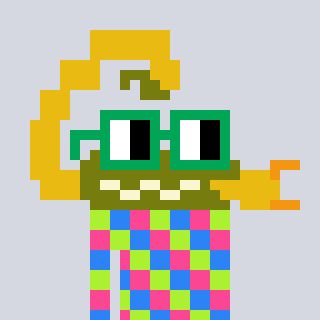
a pixel art character with square green glasses, a scorpion-shaped head and a bluegrey-colored body on a cool background